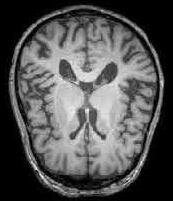
Label: notumor